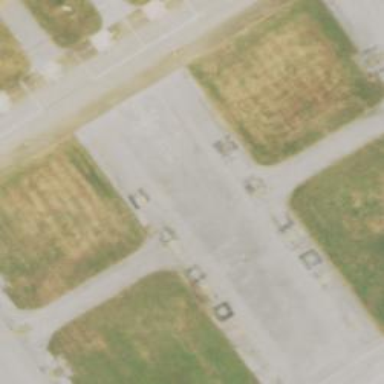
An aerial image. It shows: Apron at the airport.